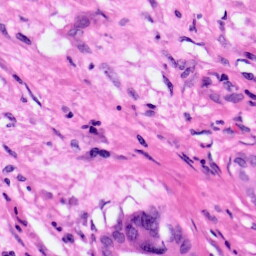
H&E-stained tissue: Pancreatic